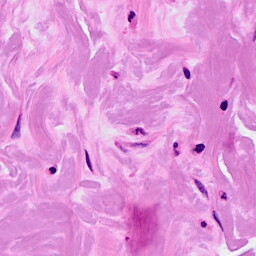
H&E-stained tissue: Breast